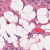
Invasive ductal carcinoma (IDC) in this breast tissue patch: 1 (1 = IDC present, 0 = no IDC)